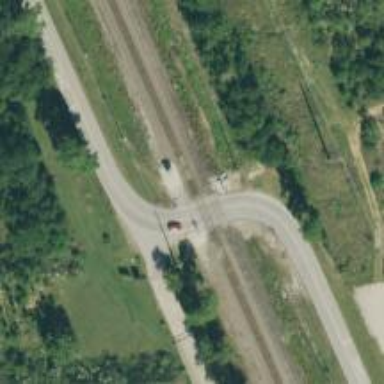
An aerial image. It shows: Level crossing with lights and saltire markings.